Question: I have 4 elements inside a container element. The container element will have its height set to 100% of the browser window. The 4 inner elements will appear vertically stacked on each other (as normal). The first two elements and the last element should have a "natural" height (ie: enough to fit their contents). The 3rd element should expand to fill the space available in the container, after the other 3 eat all they need to.
So, it would look something like this:

I cannot set explicit heights for Element-1, Element-2, or Element-4, nor do I know the height of the Container. I don't know the natural height of Element-3 either; I plan on using 'overflow-scroll' if it gets larger then what's available. I've added spacing between the elements for illustration, but there will be spacing (margins/padding) between the real elements too.
How do you achieve this using HTML/CSS? If compromises have to be made to get a decent layout, I'll consider them. Bonus points if the technique also applies horizontally (which I've needed on occasion).
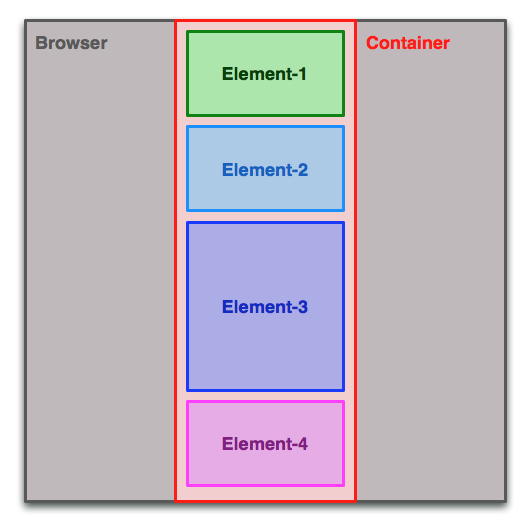
Answer: First off, great visual.
Secondly.. would a javascript solution be out of the question?
This was just intended to be a sample, but I have updated the code to appease some of the more picky people out there.
<URL>